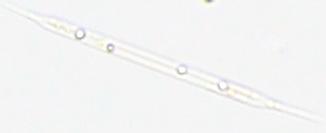
Label: Rhizosolenia